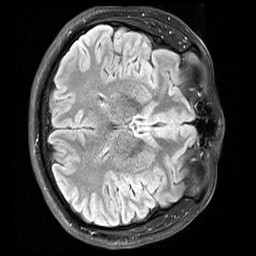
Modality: FLAIR
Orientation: axial
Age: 28
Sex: male
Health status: healthy
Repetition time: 12 s
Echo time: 0.095 s